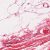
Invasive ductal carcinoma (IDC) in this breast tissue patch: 0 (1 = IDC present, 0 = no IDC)